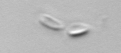
Label: Dinobryon